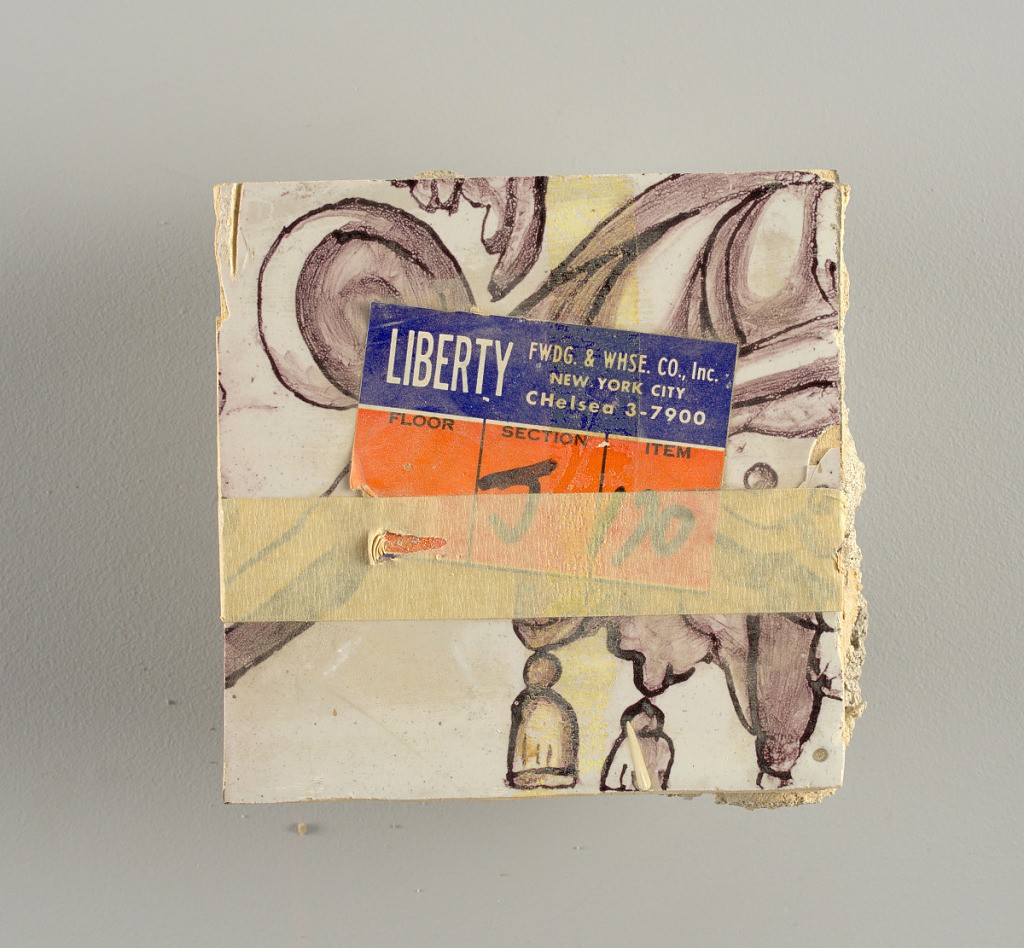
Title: Wall facing
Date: ca. 1725
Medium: tin-glazed earthenware, underglaze
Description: Two vertical rectangles, twenty-three tiles high.  A) Nine tiles wide at top; seven tiles wide at bottom.  B) Ten and one-half tiles wide.

Arabesque design of foliage.  A) with centered figure of Justice under a canopy.  B) with centered urn.